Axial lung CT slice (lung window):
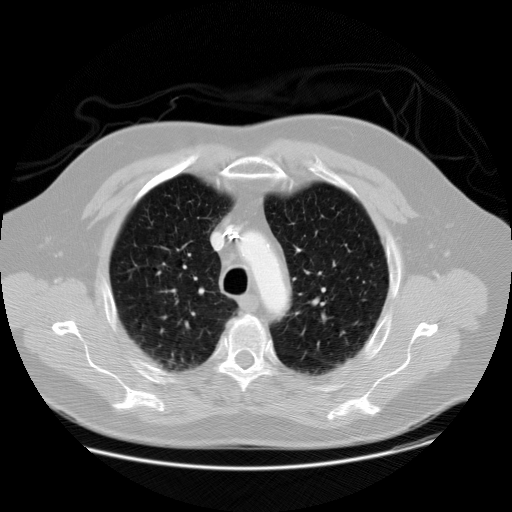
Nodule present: no